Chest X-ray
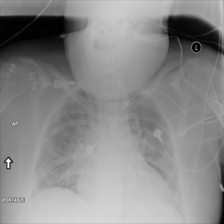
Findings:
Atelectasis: negative
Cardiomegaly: negative
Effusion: negative
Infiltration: negative
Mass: negative
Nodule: negative
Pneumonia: negative
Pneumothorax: negative
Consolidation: negative
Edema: negative
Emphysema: negative
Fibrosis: negative
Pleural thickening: negative
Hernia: negative